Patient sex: M
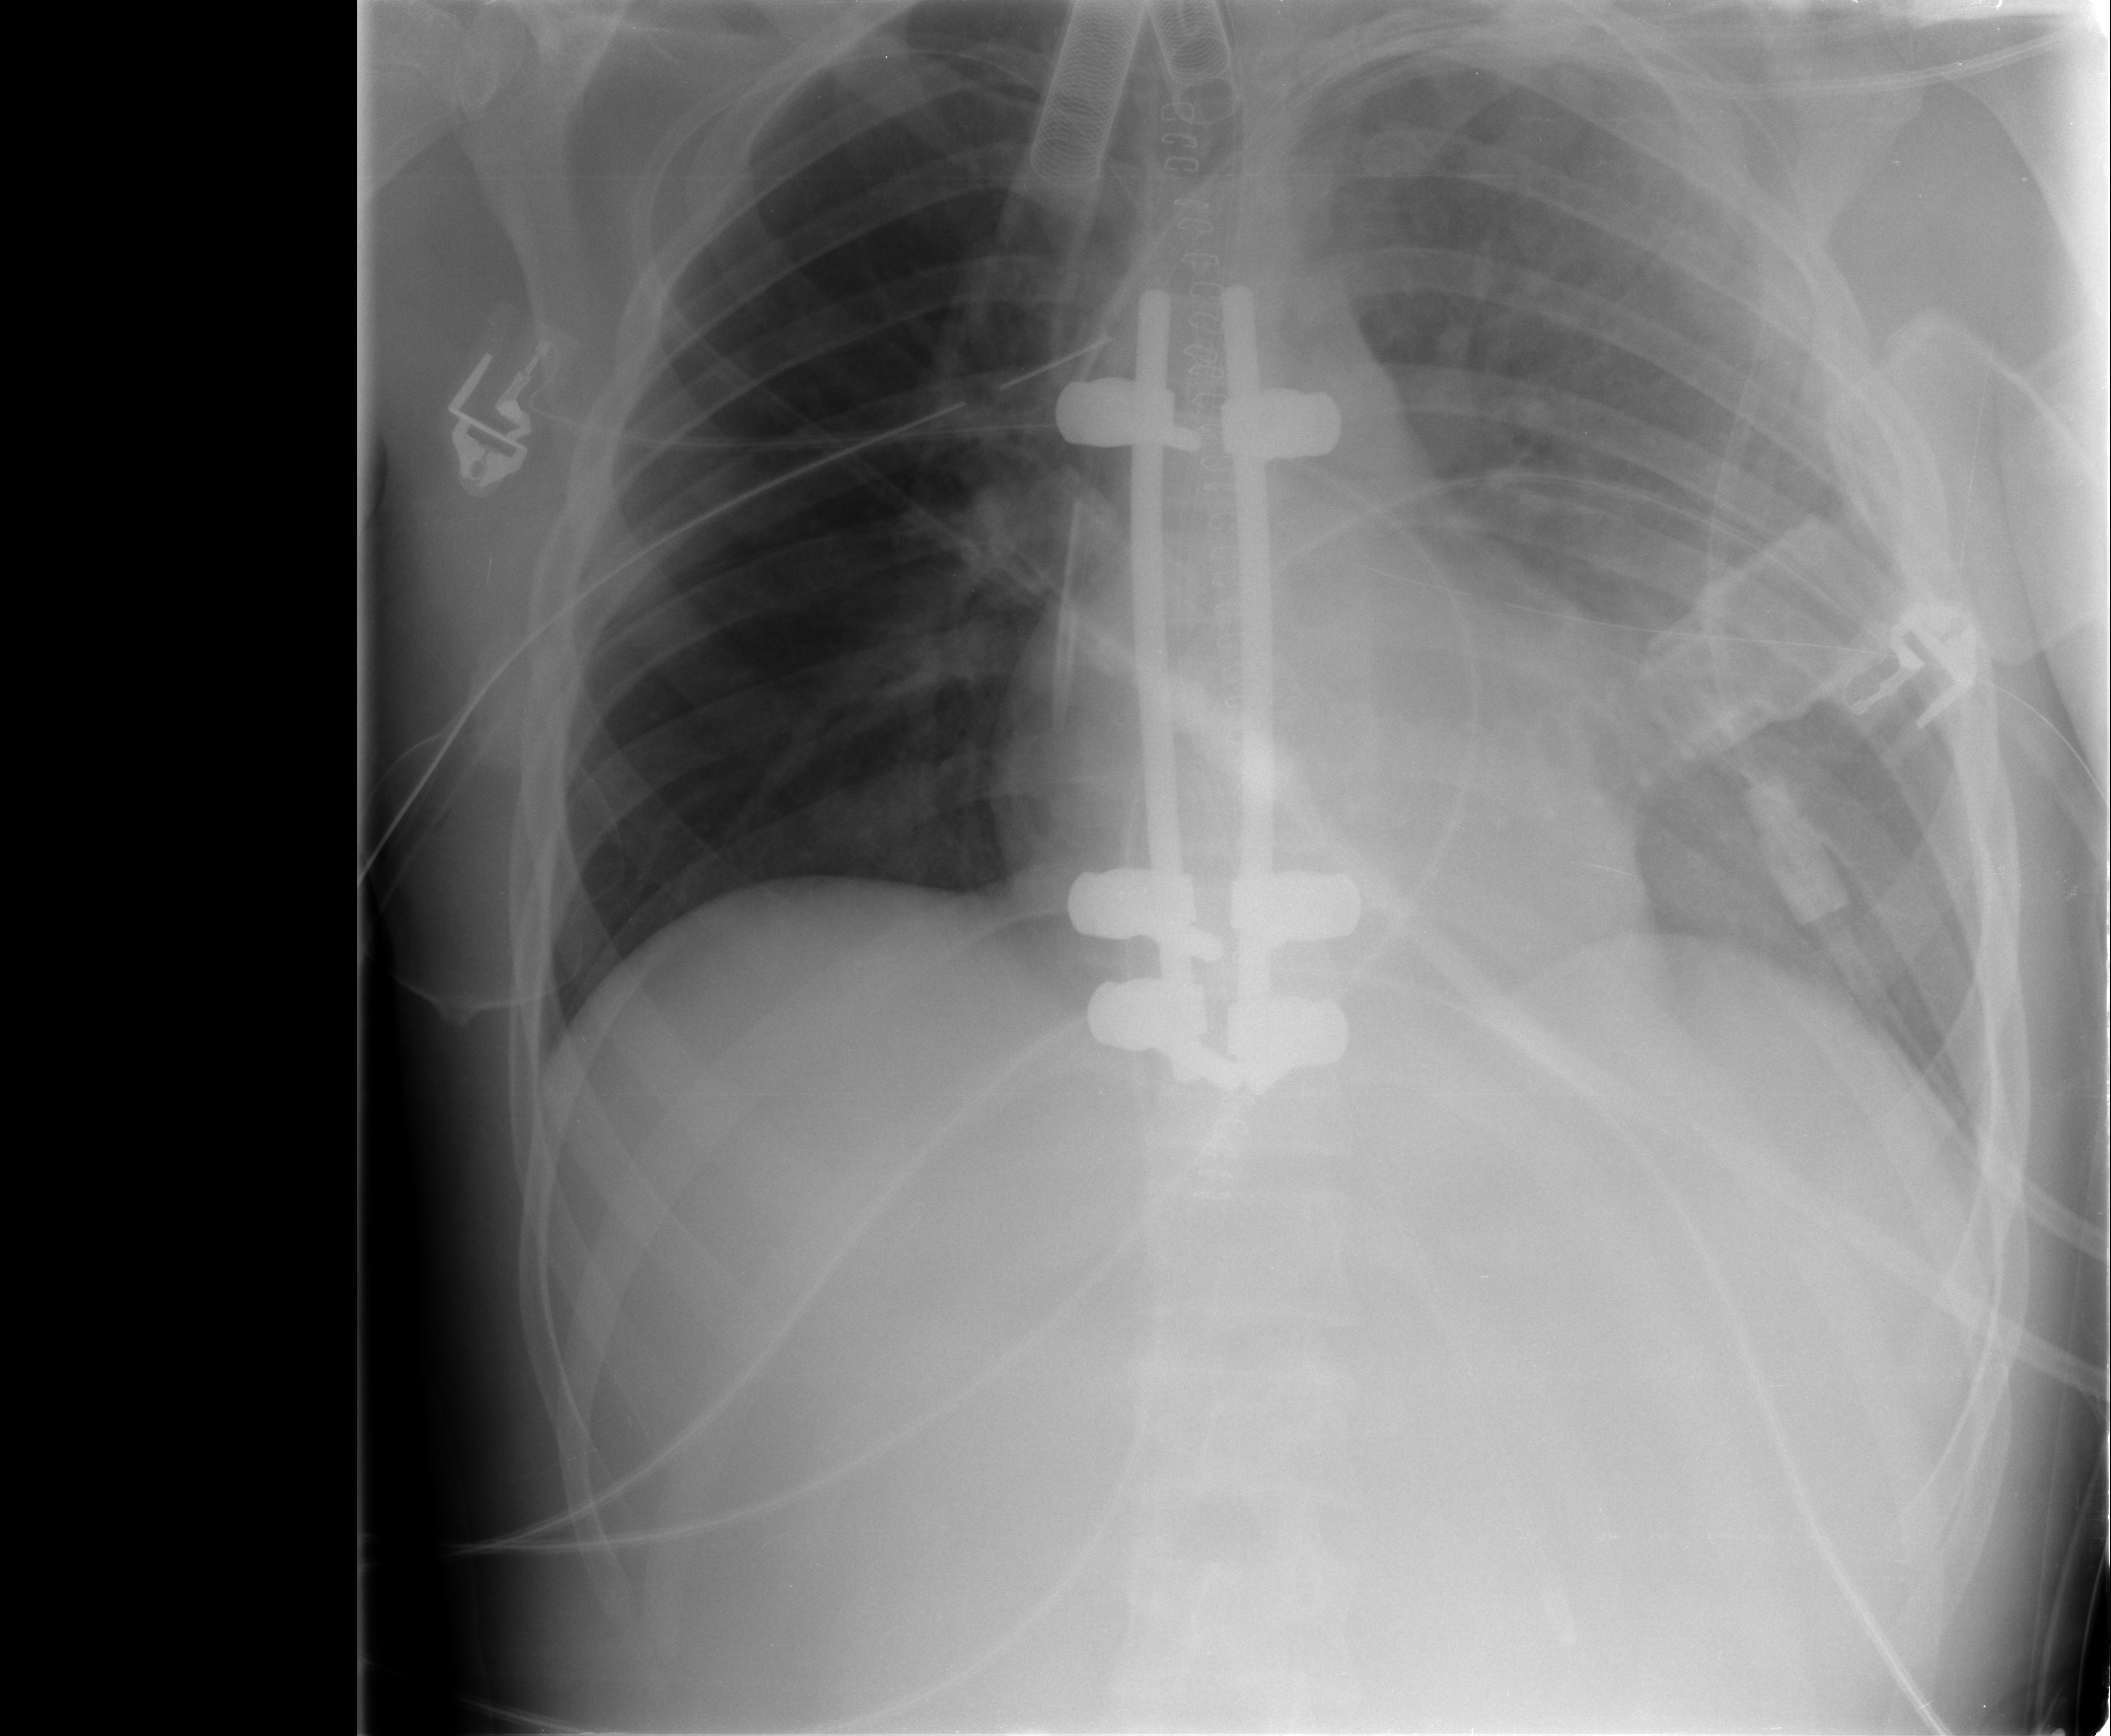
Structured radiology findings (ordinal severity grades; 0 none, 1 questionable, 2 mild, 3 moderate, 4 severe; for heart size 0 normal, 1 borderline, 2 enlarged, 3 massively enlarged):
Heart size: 0
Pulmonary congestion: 0
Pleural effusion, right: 0
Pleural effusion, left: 0
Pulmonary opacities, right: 0
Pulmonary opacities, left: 0
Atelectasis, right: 0
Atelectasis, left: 3